Field crop: maize
Growth stage: 2
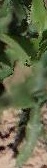
Species: maize